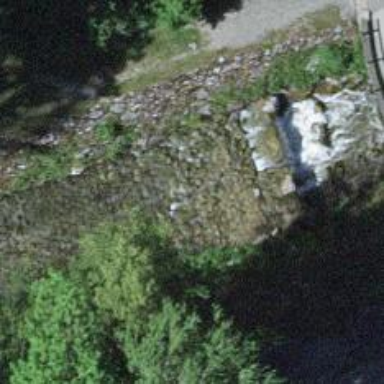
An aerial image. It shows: Check dam beside retaining wall.